Question: I am using the star rating from this site : <URL>
But I can't seem to figure out how to get the rating from my radio buttons.
I just need to display it in the console.log, the rest I can manage.
When the third is selected it looks like this:

If any more information is required, please ask, new to this.
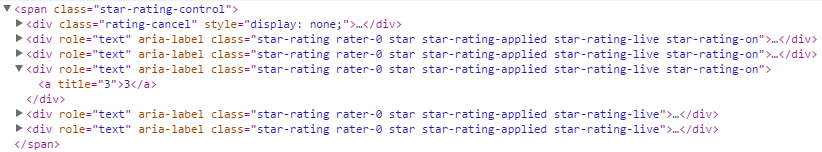
Answer: Get number of stars with the selected class '.star-rating-on':
'''
var rating = $('.star-rating-control .star-rating-on').length;
'''
If there are more than one set of rating controls, please use a different parent selector, like 'article' or '.post':
'''
$('article').each(function() {
var rating = $(this).find('.star-rating-control .star-rating-on').length;
// Do something...
}
'''